Interaction volume radius: 10 \u00c5
Interaction volume height: 45 \u00c5
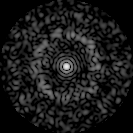
Disorder parameter: 0.8206